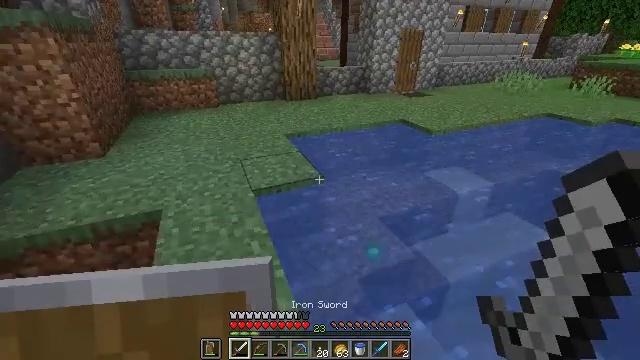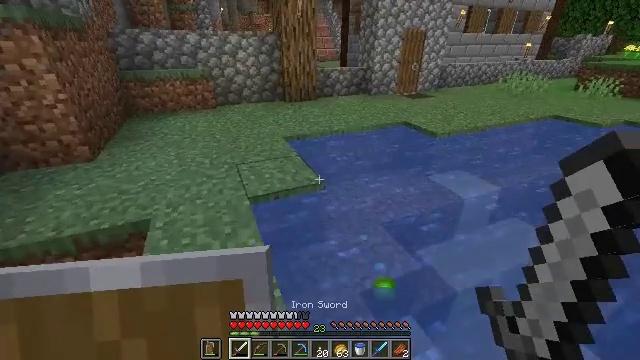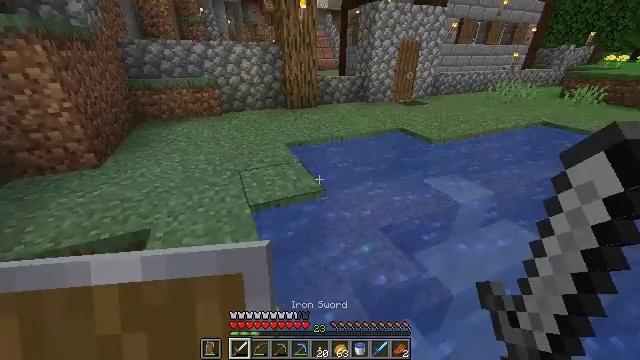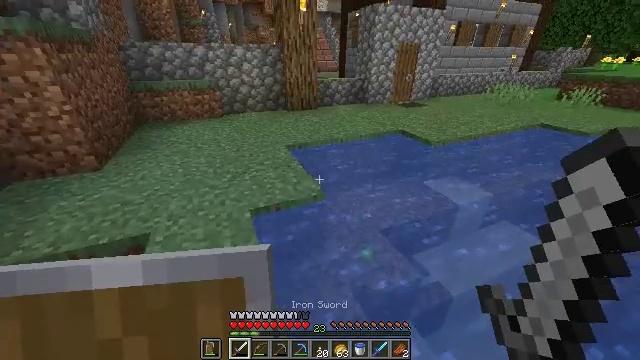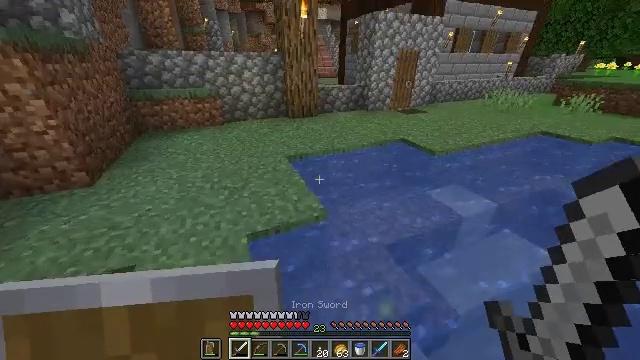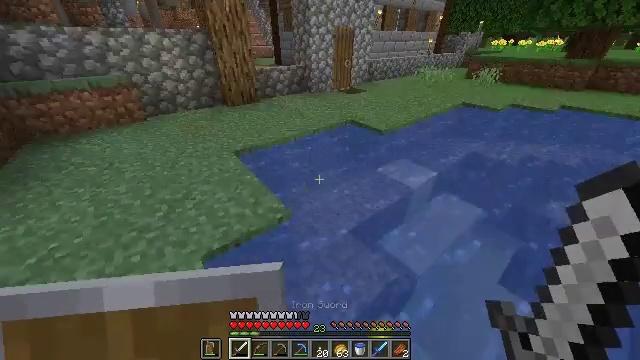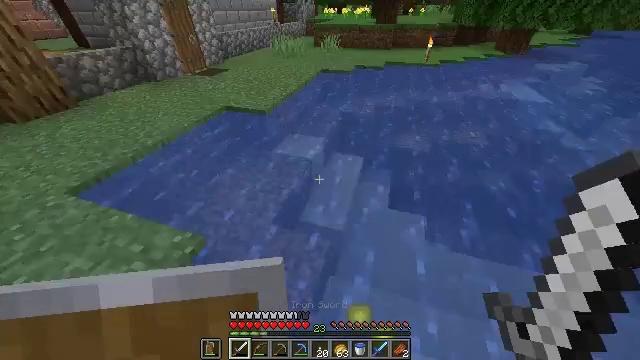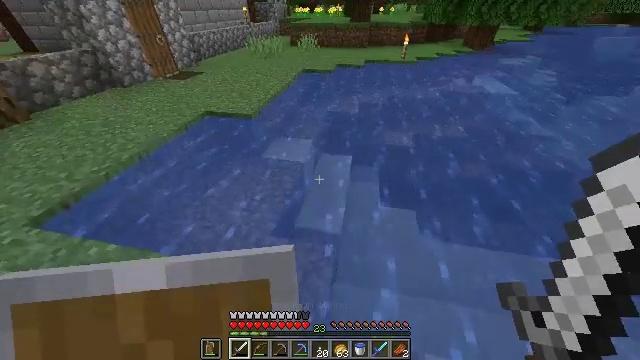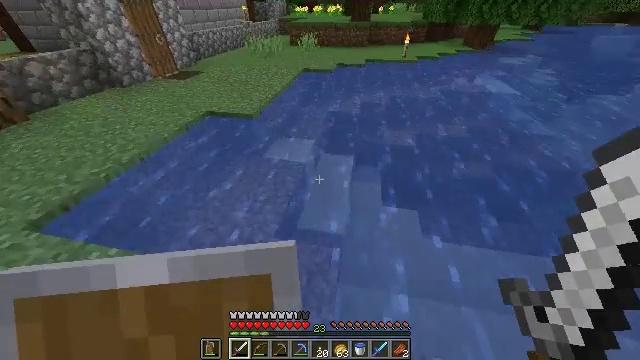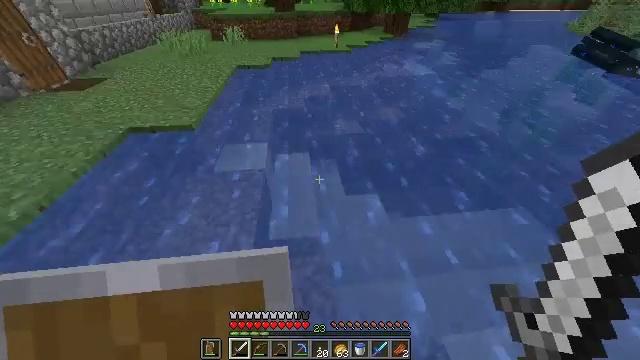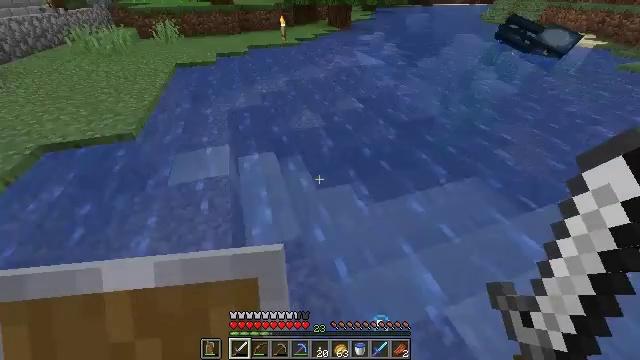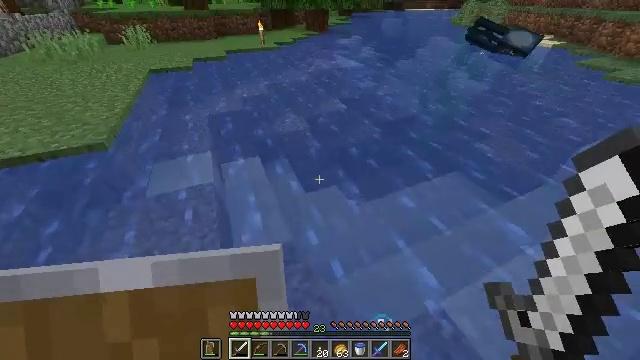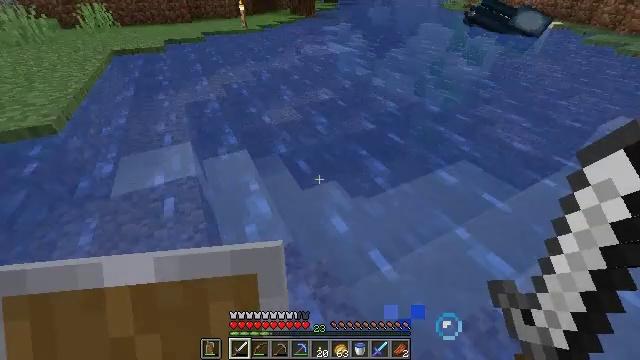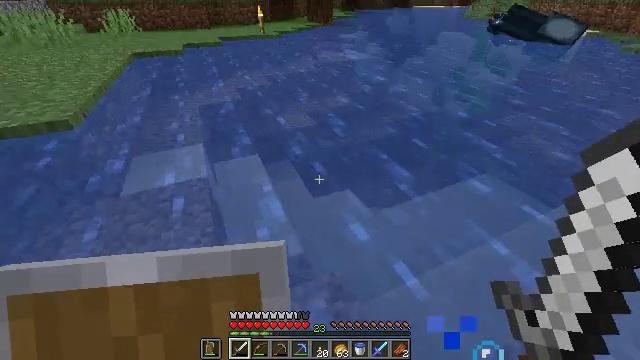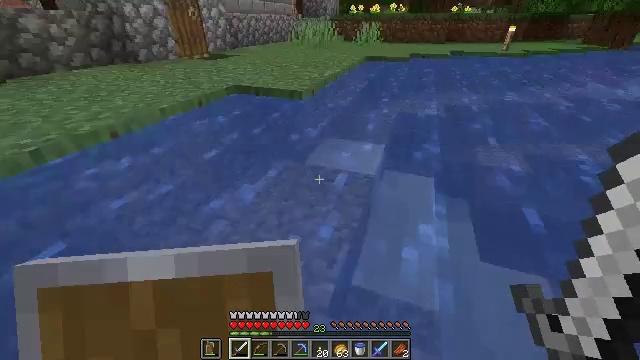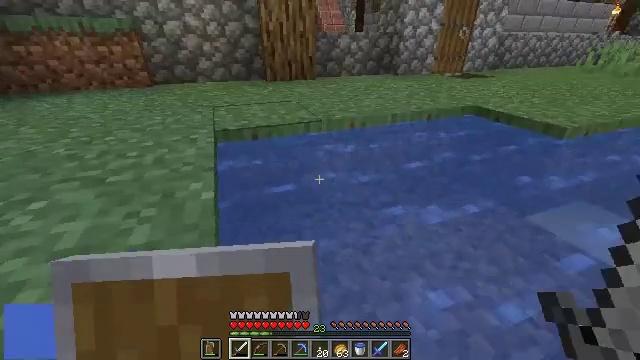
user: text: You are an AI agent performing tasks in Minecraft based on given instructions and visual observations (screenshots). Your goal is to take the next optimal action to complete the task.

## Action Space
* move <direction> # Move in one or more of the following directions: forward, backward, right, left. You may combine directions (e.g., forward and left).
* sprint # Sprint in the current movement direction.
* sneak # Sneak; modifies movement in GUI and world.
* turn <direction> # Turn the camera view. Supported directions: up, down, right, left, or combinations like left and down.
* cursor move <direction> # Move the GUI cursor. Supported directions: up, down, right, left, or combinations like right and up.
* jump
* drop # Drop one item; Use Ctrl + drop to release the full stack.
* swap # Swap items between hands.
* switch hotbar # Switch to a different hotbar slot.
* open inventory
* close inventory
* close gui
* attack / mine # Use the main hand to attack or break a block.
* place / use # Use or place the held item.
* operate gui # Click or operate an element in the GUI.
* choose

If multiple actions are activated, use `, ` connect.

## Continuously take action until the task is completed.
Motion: motion action
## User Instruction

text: Pull up beetroots from the soil.
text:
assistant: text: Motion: move forward, sprint
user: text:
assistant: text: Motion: move forward, sprint
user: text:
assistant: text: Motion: move forward, sprint
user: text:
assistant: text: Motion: move forward
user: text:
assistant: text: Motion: move forward and move left, turn right and down
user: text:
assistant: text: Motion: move forward and move left, turn right and down
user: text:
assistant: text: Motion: move forward and move left, turn right
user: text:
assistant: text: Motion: move forward and move left
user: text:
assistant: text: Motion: move forward and move left, turn right and down
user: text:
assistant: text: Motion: move forward and move left, turn right
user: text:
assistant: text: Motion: move forward and move left, turn right
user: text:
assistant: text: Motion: move forward, turn right
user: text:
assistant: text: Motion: turn left and up
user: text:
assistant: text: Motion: turn left and up
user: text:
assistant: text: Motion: move forward and move left, turn left and up
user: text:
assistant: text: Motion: move forward and move left, turn left
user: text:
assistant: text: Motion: move forward and move left, turn left and up
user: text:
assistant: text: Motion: move forward and move left, turn left and up
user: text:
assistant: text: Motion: move forward and move left, turn left and up, jump
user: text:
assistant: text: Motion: move forward, turn left and up, jump
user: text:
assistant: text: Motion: move forward, turn up, jump
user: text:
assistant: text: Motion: move forward, turn right and up, jump
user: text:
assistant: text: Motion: move forward, turn right and up, jump
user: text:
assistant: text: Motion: move forward, turn right and up
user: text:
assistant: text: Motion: move forward
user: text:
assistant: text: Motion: move forward
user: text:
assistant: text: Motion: move forward
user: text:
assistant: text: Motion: move forward
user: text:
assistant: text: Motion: move forward
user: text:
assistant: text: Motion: move forward